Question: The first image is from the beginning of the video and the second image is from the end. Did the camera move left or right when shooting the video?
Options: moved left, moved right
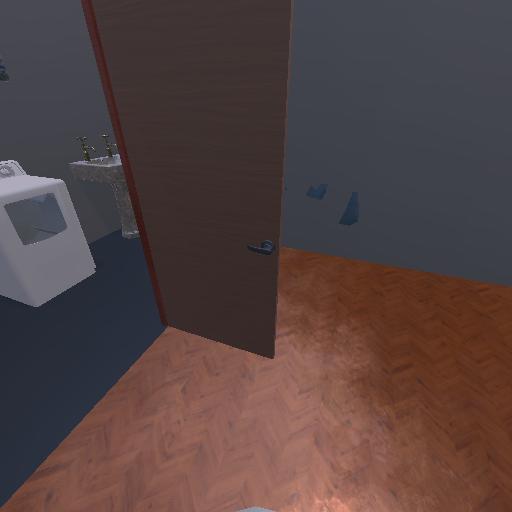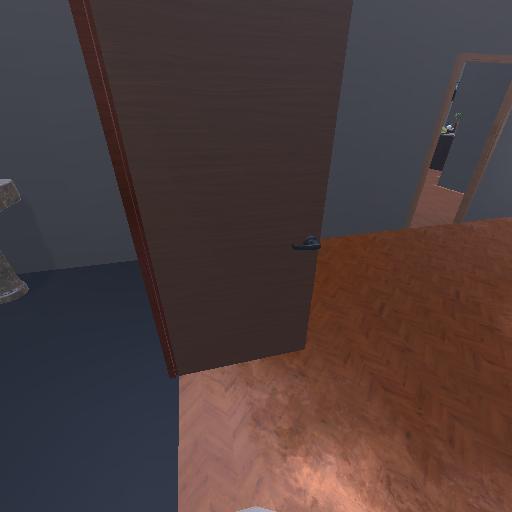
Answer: moved left